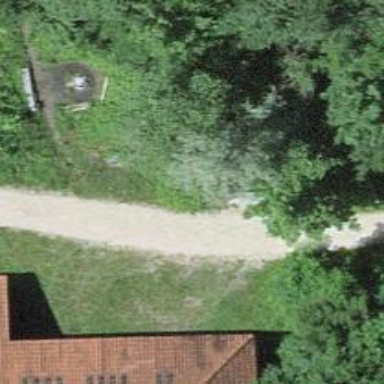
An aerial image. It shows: Bench for seating.